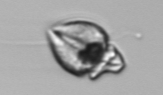
Label: Amphidinium